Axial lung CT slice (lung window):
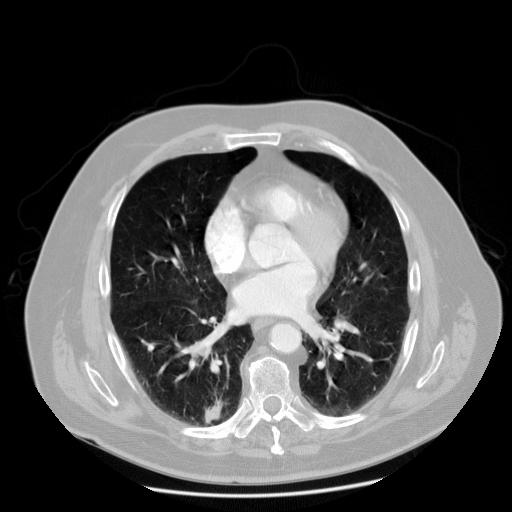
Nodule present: no